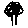
Label: tree